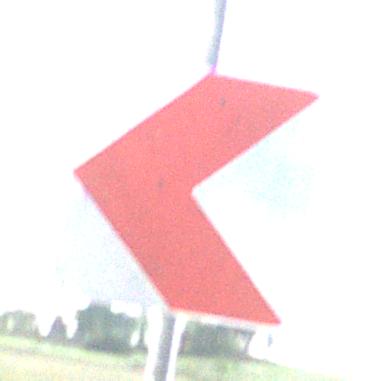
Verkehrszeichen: RichtungstafelnInKurvenKleinRechts
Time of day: Night
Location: Outdoor (Nature)
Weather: Clear
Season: NotSpecified
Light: Natural